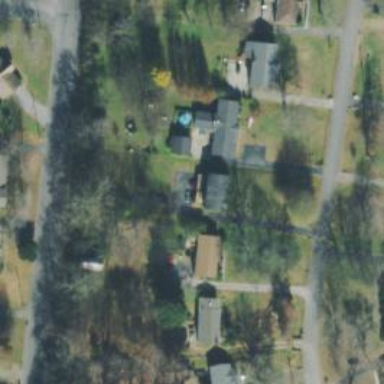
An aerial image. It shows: Driveway.